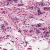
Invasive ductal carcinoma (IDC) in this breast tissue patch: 0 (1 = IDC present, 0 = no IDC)